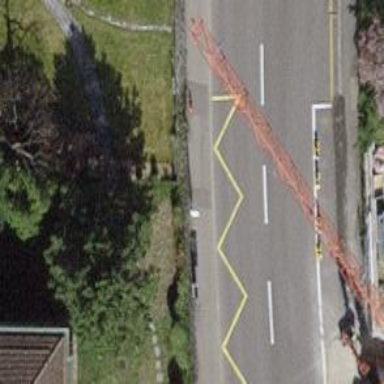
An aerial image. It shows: Bus stop with platform for public transport.